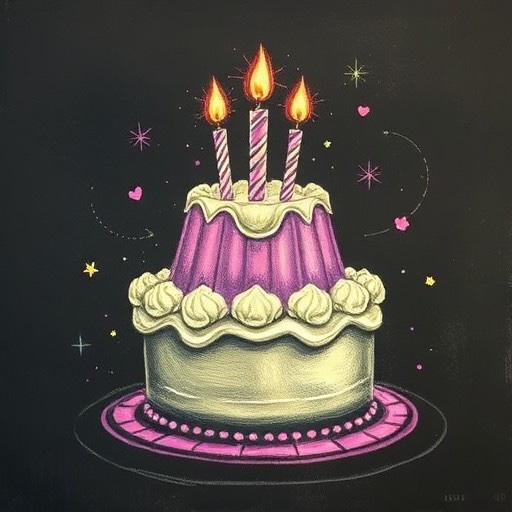
Category: Birthday